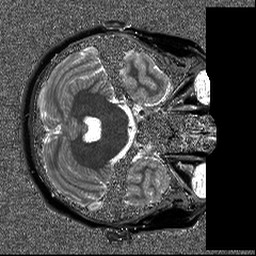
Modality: T1map
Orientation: axial
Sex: female